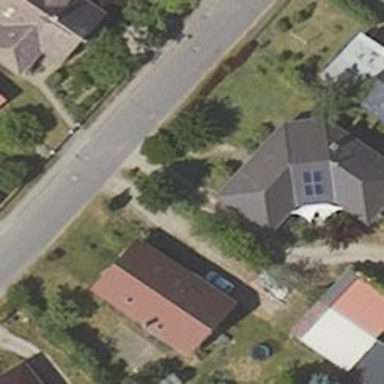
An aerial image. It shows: House with hipped roof.